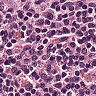
Metastatic tissue present: no